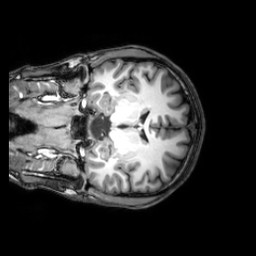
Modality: T1w
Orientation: coronal
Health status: healthy
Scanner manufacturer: philips
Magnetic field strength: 3 T
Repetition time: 0.00769 s
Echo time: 0.0035 s